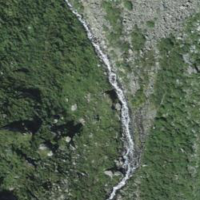
EUNIS habitat code: 26
Species observed at this site:
Corvus corax